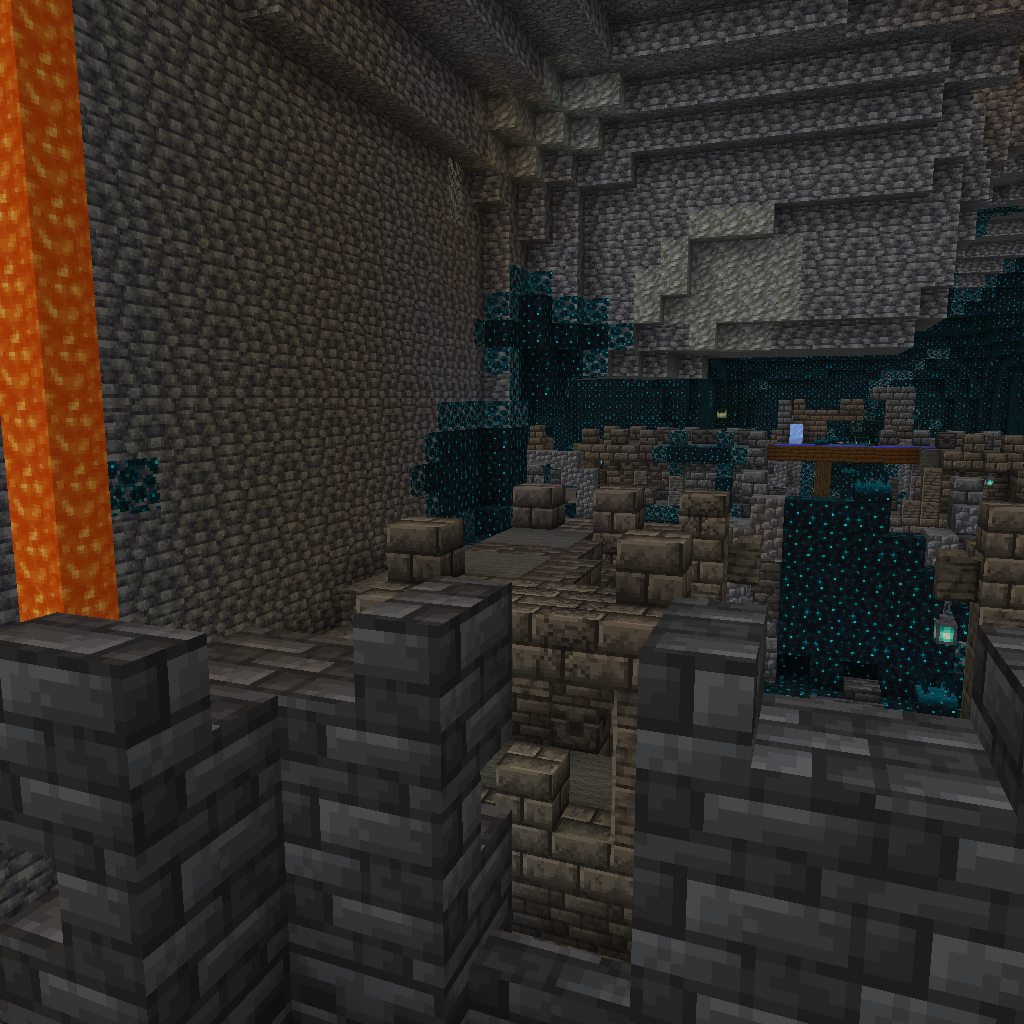
ancient city walls and lava flowing